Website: apple
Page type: billing-address
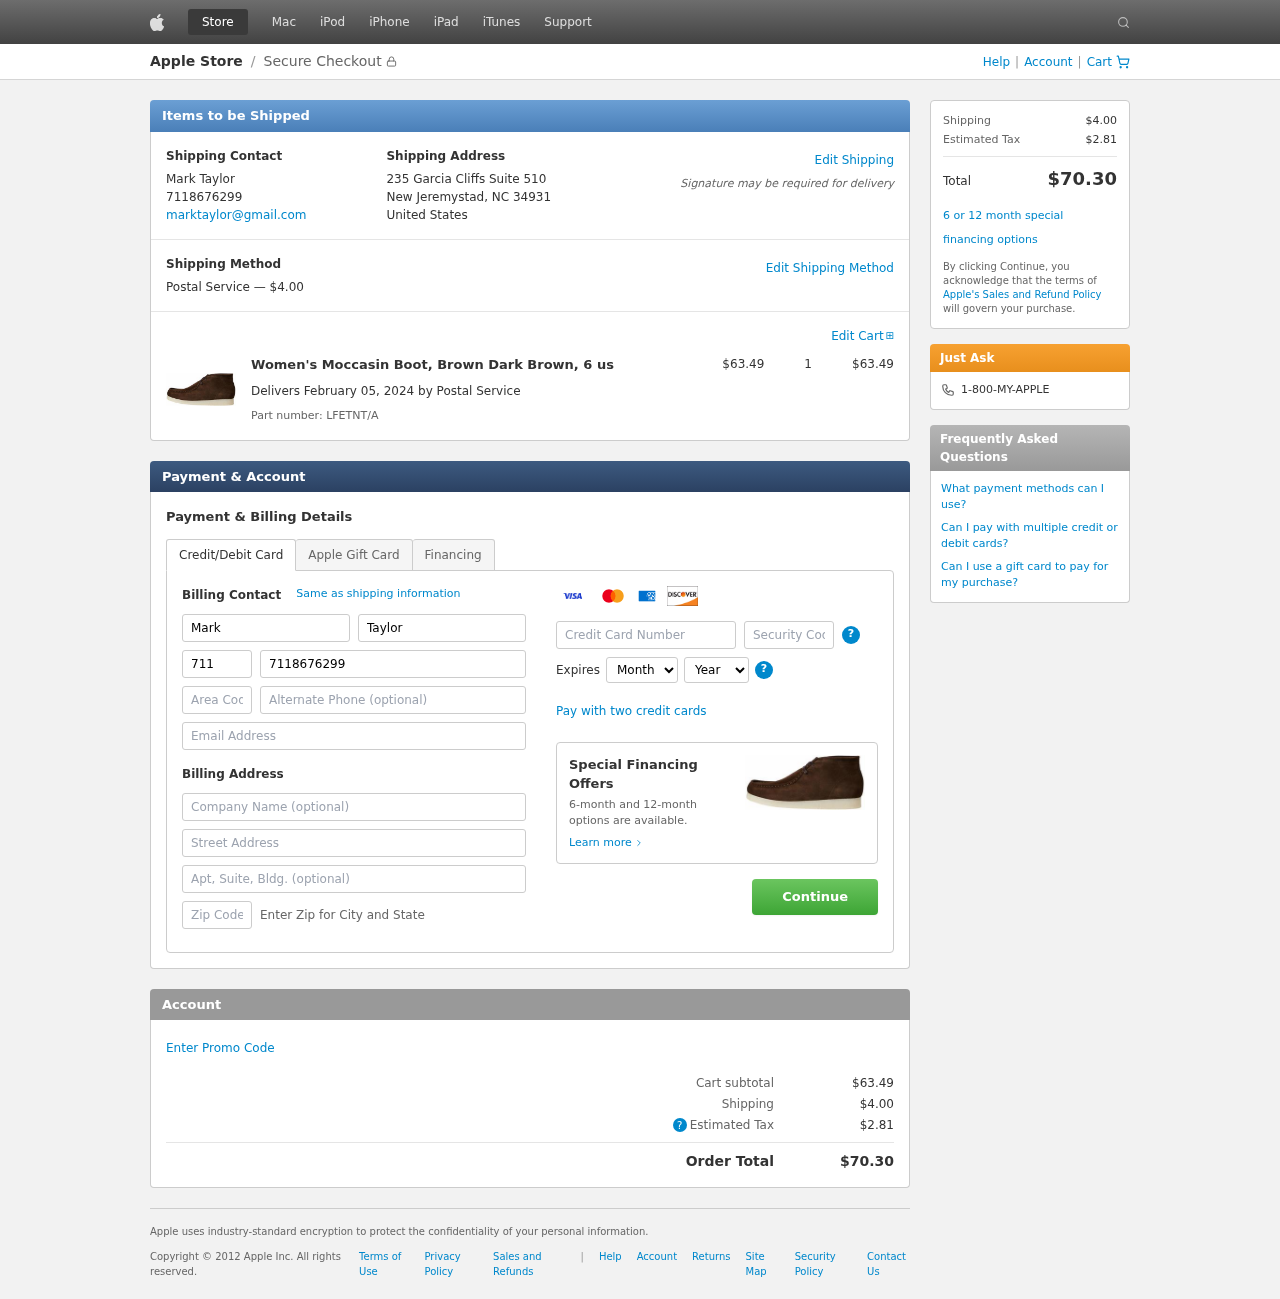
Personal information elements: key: PII_CARD_CVV
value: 944
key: PII_CARD_EXPIRY_MONTH
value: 02
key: PII_CARD_EXPIRY_YEAR
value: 27
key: PII_CARD_NUMBER
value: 4087 5552 4096 0402
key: PII_CITY_STATE_ZIP
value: New Jeremystad, NC 34931
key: PII_COMPANY
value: Young, Perkins and Clark
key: PII_COUNTRY
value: United States
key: PII_EMAIL
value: marktaylor@gmail.com
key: PII_FIRSTNAME
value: Mark
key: PII_FULLNAME
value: Mark Taylor
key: PII_LASTNAME
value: Taylor
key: PII_PHONE
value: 7118676299
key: PII_PHONE_AREA
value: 711
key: PII_STREET
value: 235 Garcia Cliffs Suite 510
Product elements: key: PRODUCT1_NAME
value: Women's Moccasin Boot, Brown Dark Brown, 6 us
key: PRODUCT1_PRICE
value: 63.49
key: PRODUCT1_QUANTITY
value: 1
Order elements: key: ORDER_SHIPPING_COST
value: $4.00
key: ORDER_SUBTOTAL
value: $63.49
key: ORDER_DELIVERY_DATE
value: February 05, 2024
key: ORDER_PART_NUMBER
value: LFETNT/A
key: ORDER_TAX
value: $2.81
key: ORDER_TOTAL
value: $70.30